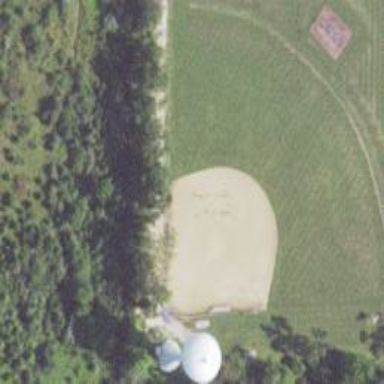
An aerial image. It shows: Baseball pitch for leisure and sports activities.